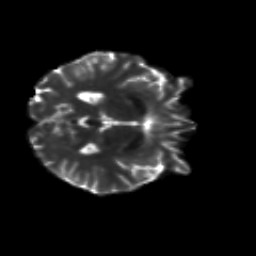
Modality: T2w
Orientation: axial
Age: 24
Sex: male
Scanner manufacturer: siemens
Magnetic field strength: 3 T
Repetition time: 8.8 s
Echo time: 0.085 s